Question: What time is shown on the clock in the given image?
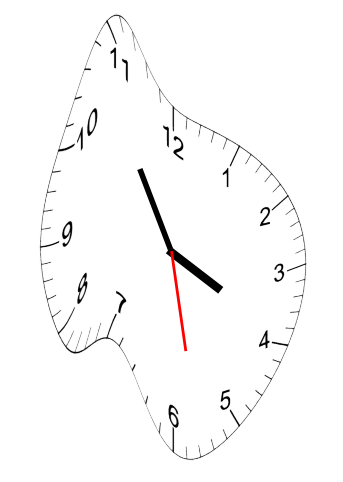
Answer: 03:54:28